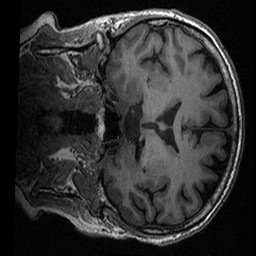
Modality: T1w
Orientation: coronal
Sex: male
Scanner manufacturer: ge
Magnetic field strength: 3 T
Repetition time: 0.0064 s
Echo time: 0.00281 s